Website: bh-photo
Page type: receipt
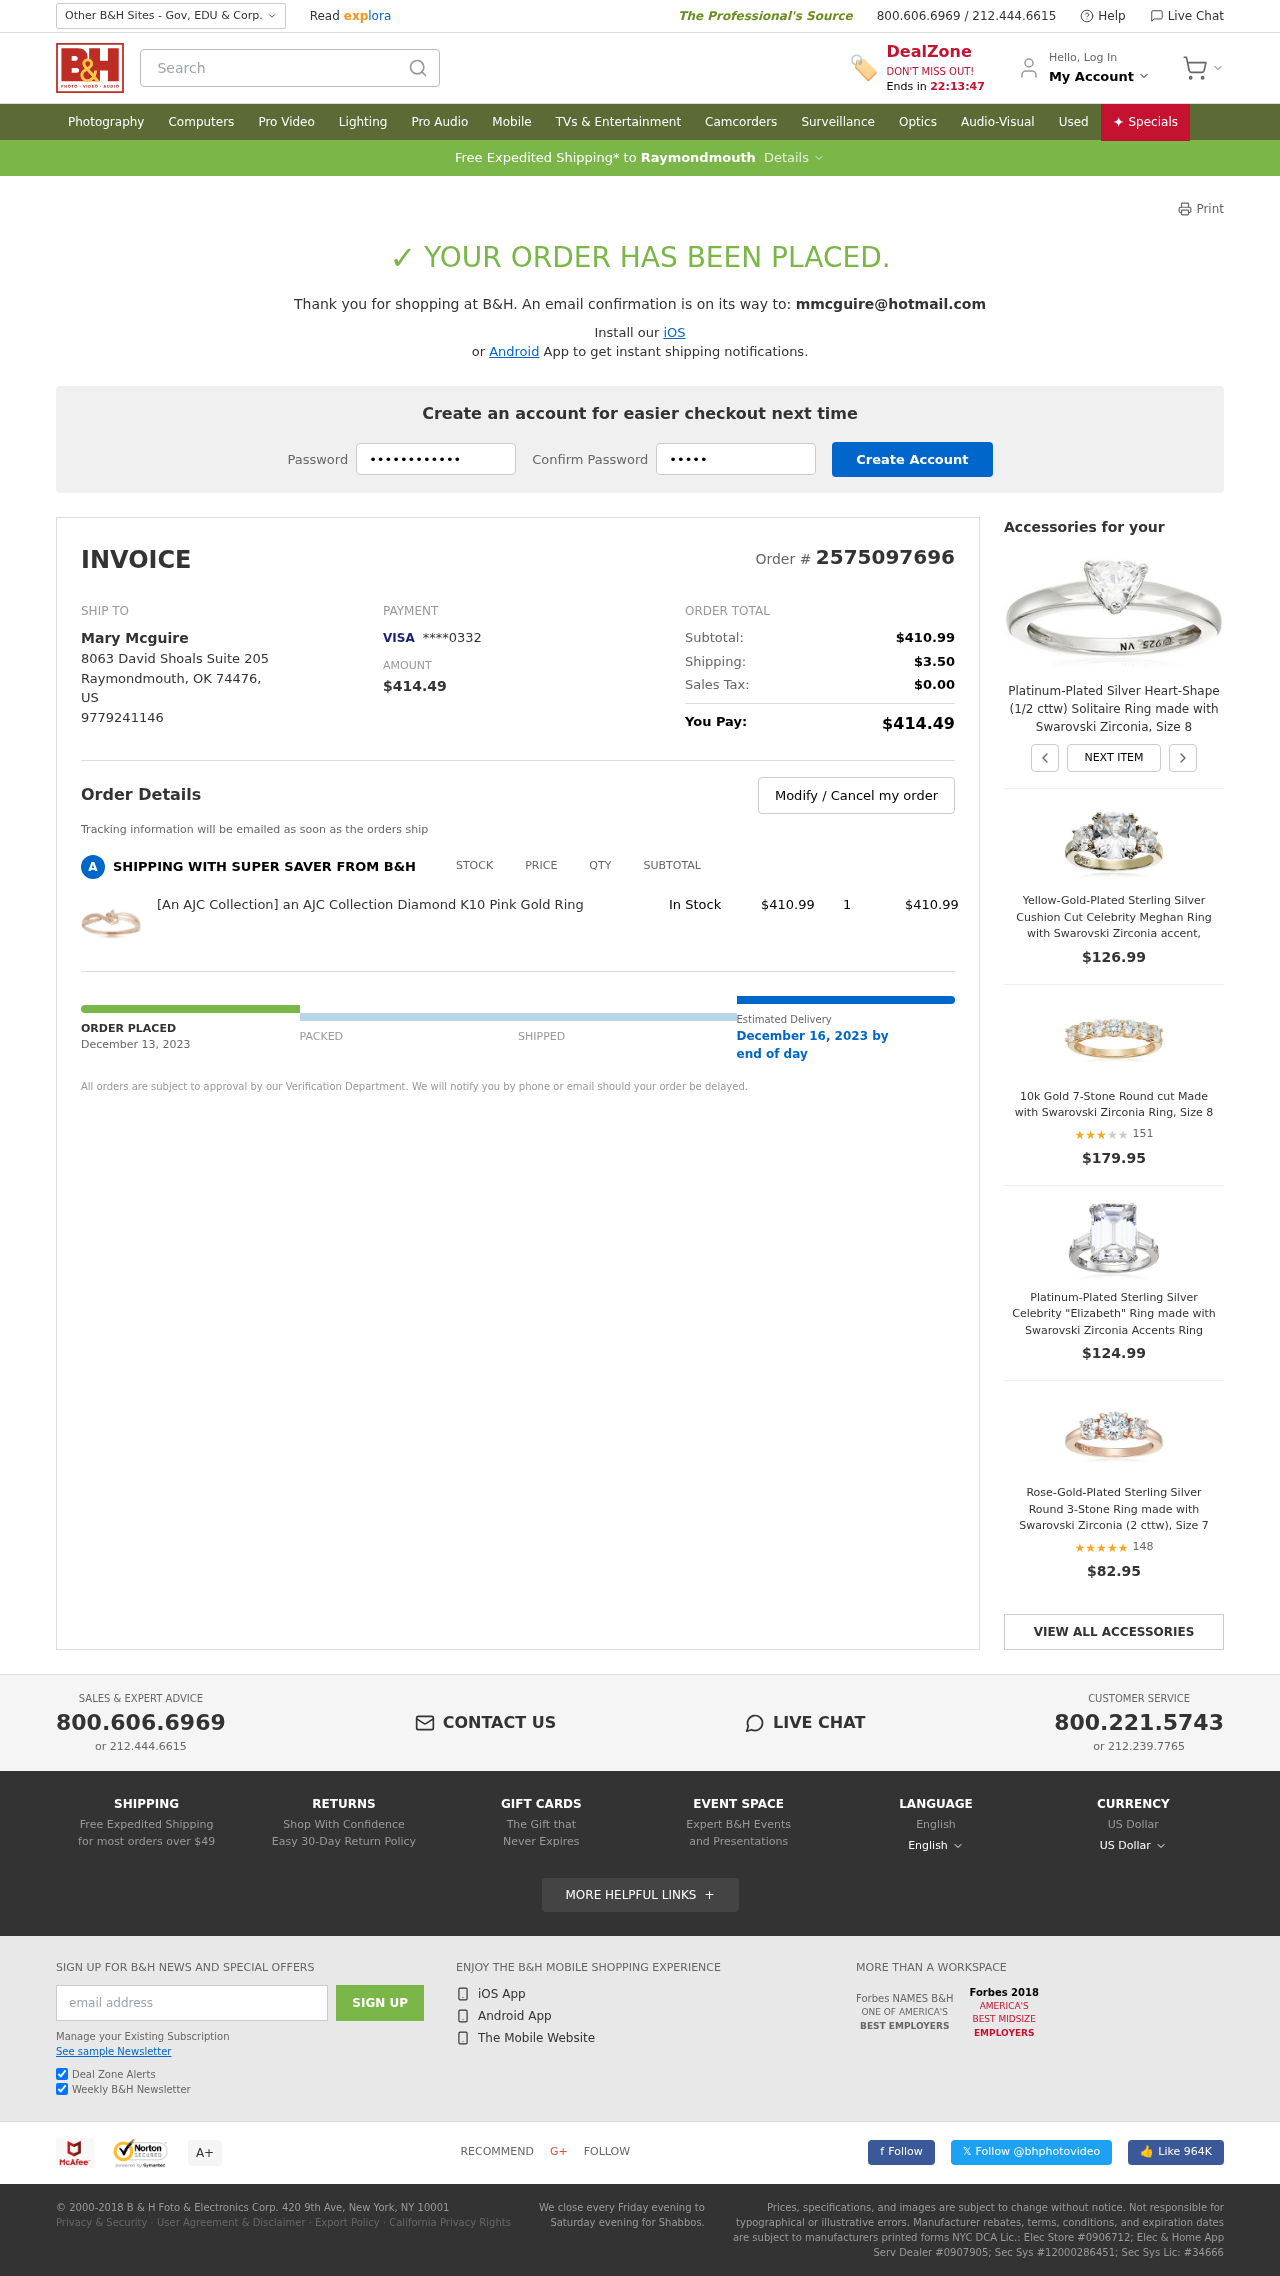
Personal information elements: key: PII_CARD_LAST4
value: ****0332
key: PII_CARD_TYPE
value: VISA
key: PII_CITY
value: Raymondmouth
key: PII_COUNTRY_CODE
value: US
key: PII_EMAIL
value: mmcguire@hotmail.com
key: PII_FULLNAME
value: Mary Mcguire
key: PII_PHONE
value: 9779241146
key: PII_POSTCODE
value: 74476
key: PII_STATE_ABBR
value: OK
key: PII_STREET
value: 8063 David Shoals Suite 205
Product elements: key: PRODUCT1_NAME
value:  [An AJC Collection] an AJC Collection Diamond K10 Pink Gold Ring
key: PRODUCT1_PRICE
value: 410.99
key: PRODUCT1_QUANTITY
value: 1
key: PRODUCT2_NAME
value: Platinum-Plated Silver Heart-Shape (1/2 cttw) Solitaire Ring made with Swarovski Zirconia, Size 8
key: PRODUCT3_NAME
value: Yellow-Gold-Plated Sterling Silver Cushion Cut Celebrity Meghan Ring with Swarovski Zirconia accent,
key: PRODUCT3_PRICE
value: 126.99
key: PRODUCT4_NAME
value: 10k Gold 7-Stone Round cut Made with Swarovski Zirconia Ring, Size 8
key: PRODUCT4_NUM_RATINGS
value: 151
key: PRODUCT4_PRICE
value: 179.95
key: PRODUCT4_RATING
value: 3.2
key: PRODUCT5_NAME
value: Platinum-Plated Sterling Silver Celebrity "Elizabeth" Ring made with Swarovski Zirconia Accents Ring
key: PRODUCT5_PRICE
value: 124.99
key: PRODUCT6_NAME
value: Rose-Gold-Plated Sterling Silver Round 3-Stone Ring made with Swarovski Zirconia (2 cttw), Size 7
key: PRODUCT6_NUM_RATINGS
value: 148
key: PRODUCT6_PRICE
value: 82.95
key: PRODUCT6_RATING
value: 4.8
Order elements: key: ORDER_ID
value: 2575097696
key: ORDER_TOTAL
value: $414.49
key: ORDER_SUBTOTAL
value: $410.99
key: ORDER_SHIPPING_COST
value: $3.50
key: ORDER_TAX
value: $0.00
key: ORDER_DATE
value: December 13, 2023
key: ORDER_DELIVERY_DATE
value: December 16, 2023 by
Search elements: key: HEADER_SEARCH
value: Search